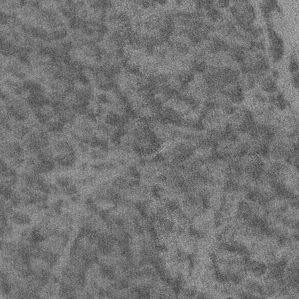
Label: frost